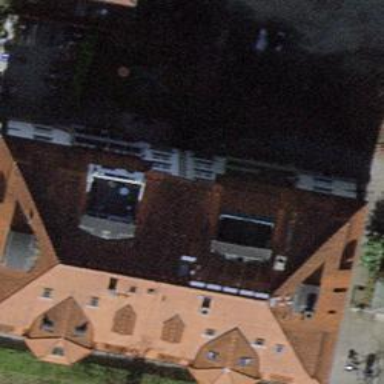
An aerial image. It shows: House with mansard roof.